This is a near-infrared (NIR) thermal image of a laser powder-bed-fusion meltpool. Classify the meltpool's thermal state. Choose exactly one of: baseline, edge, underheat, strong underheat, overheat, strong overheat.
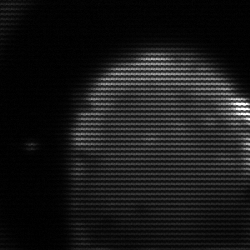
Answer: edge